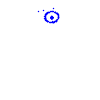
Particle: kaon